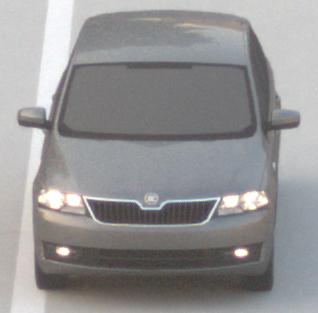
Make: Skoda
Model: Rapid Spaceback 1.2 TSI
Detailed model: Rapid Spaceback
Model produced from: 2013/10
Model produced until: 2015/04
Doors: 5
Color: gray
Road condition: dry road
Daytime: sunrise or sunset
Contrast: low contrast